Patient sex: M
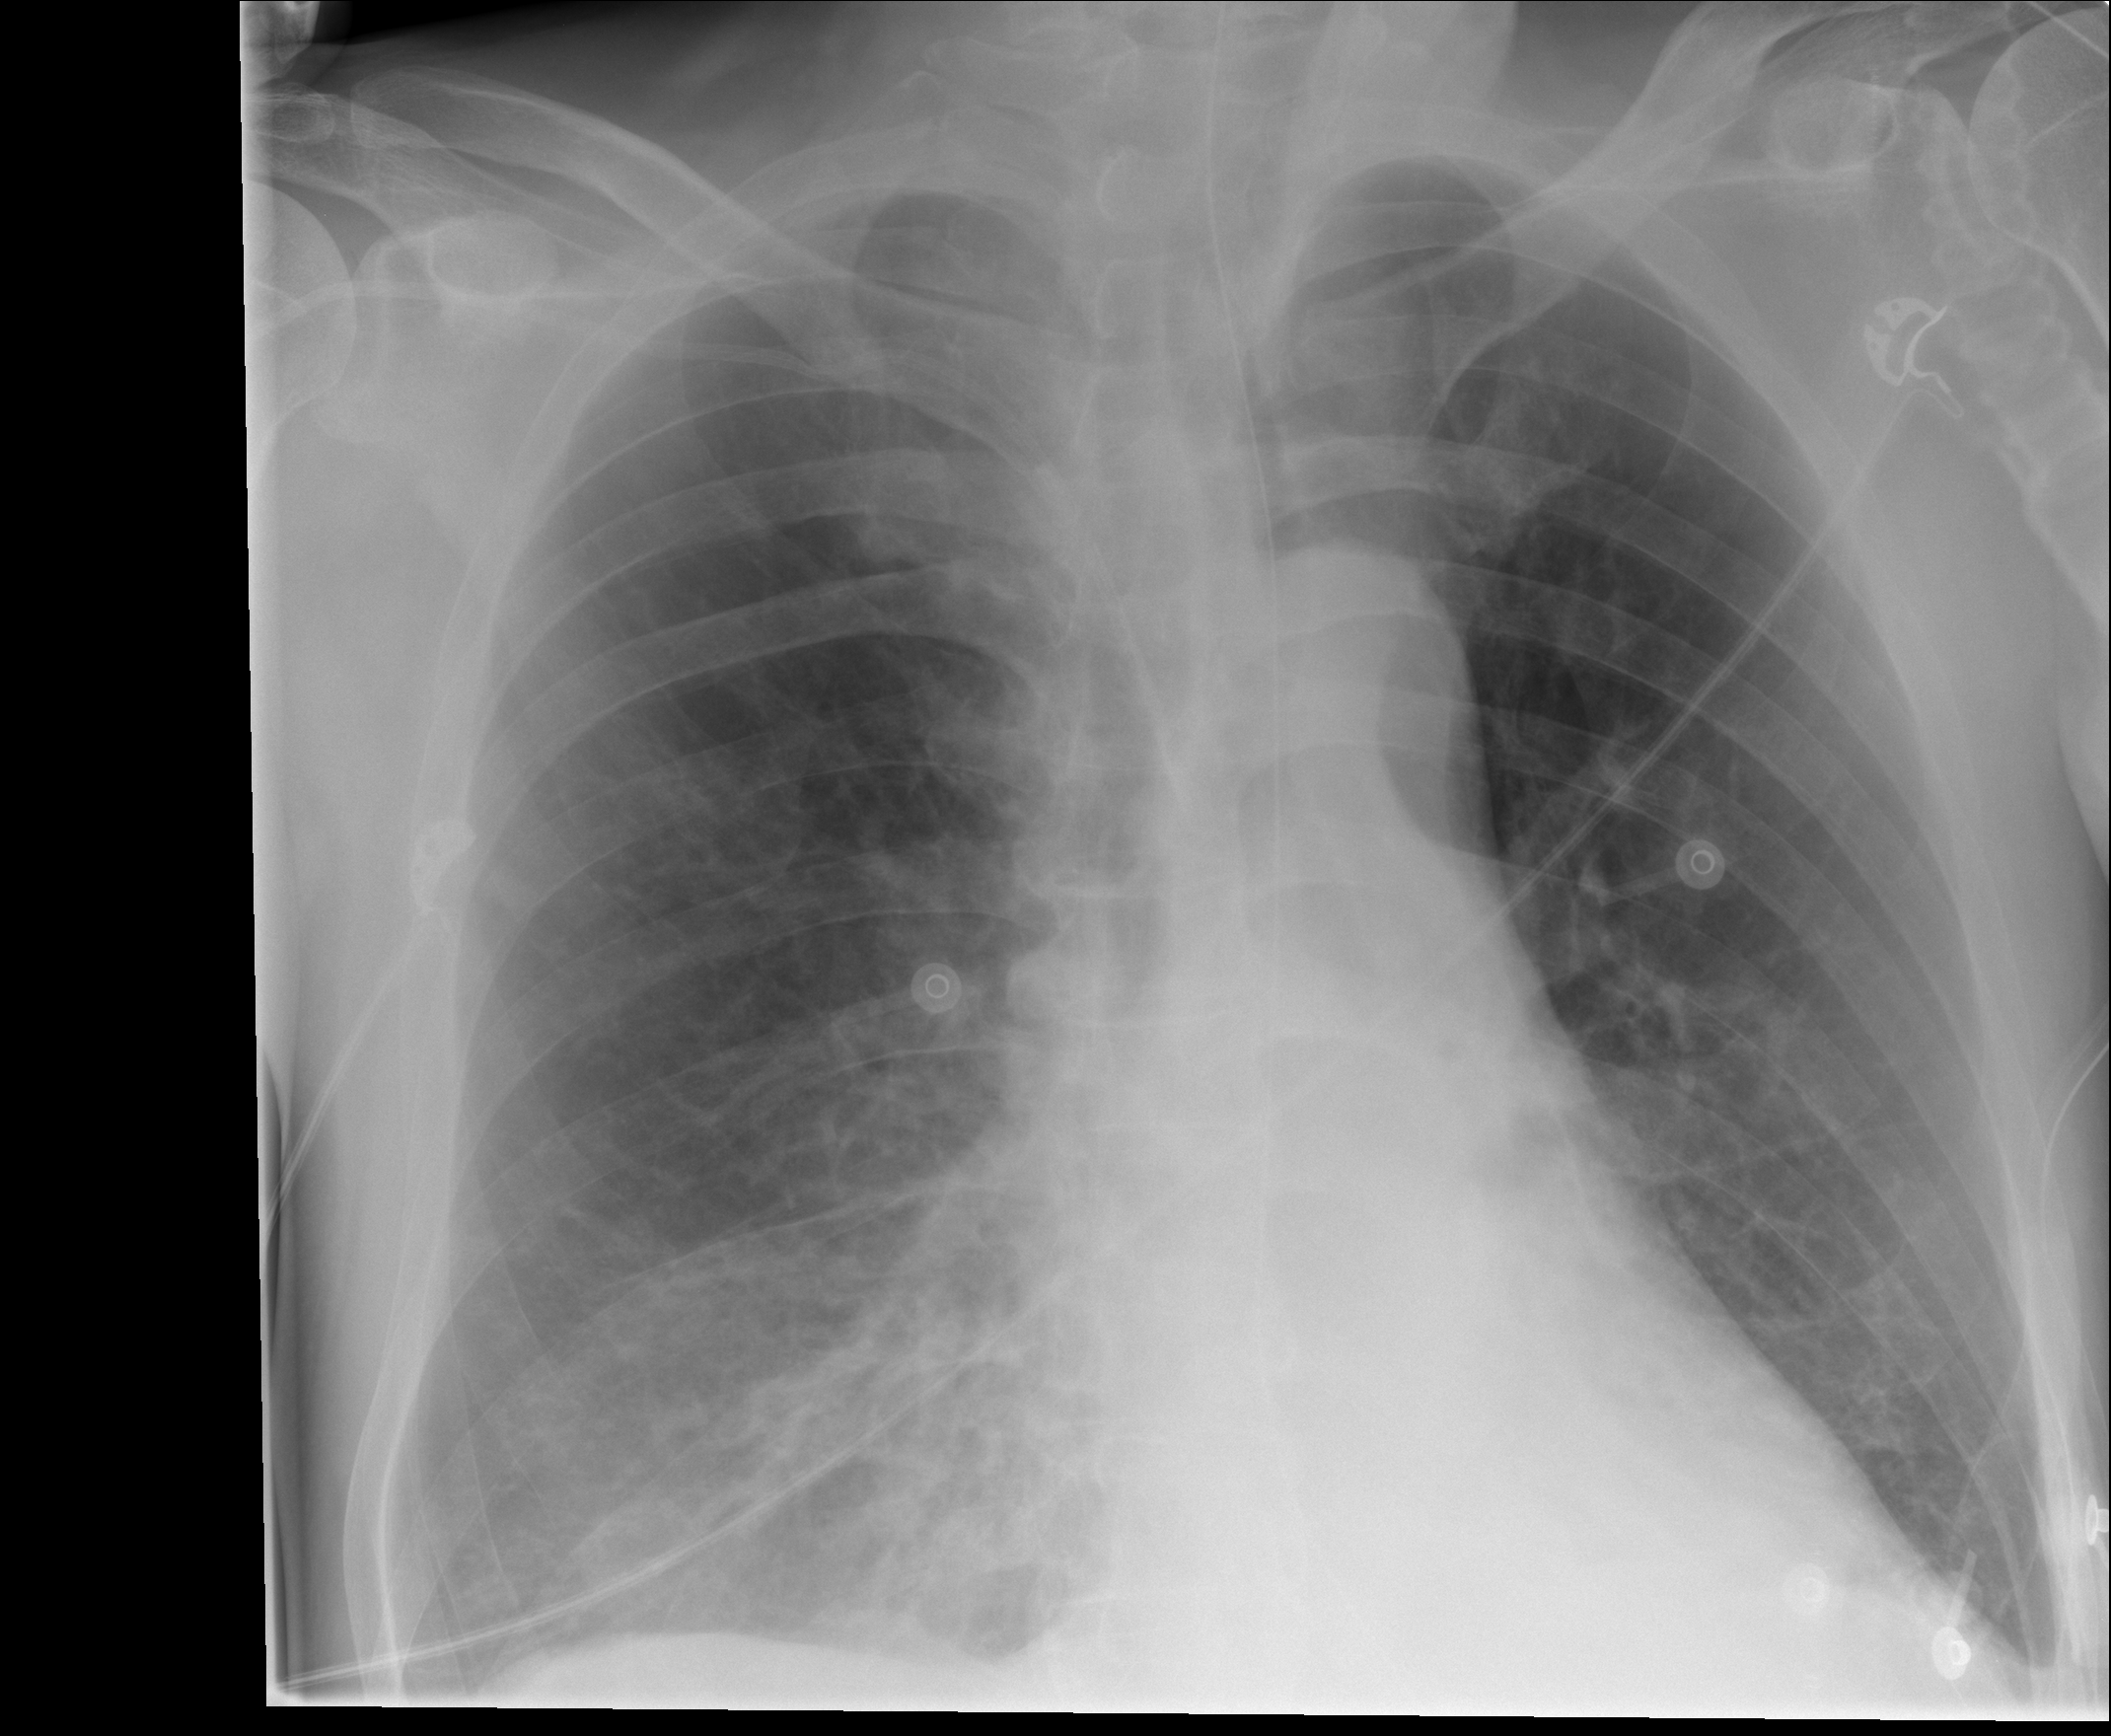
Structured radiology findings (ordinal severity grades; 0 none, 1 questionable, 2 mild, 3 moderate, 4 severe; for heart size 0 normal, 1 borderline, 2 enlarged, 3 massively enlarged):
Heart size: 0
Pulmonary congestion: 1
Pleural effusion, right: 0
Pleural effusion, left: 1
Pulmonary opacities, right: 1
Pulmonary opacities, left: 0
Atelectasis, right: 1
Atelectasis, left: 1